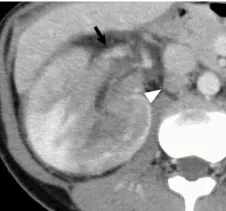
CT revealed the mass in the right kidney with a right renal vein thrombosis (black arrows). At dynamic contrast-enhanced CT , the solid portions of the mass were enhanced less intensely compared with the adjacent renal cortex, and . Nephrographic phase. Of enhancement.
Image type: radiology (ct)